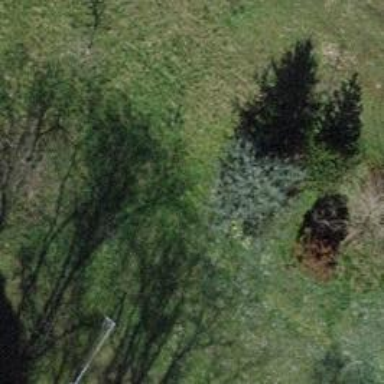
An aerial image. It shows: Needle-leaved tree in natural setting.